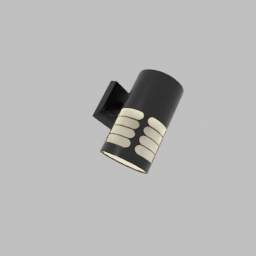
Label: lighting